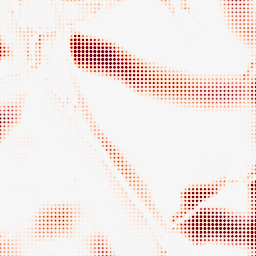
Category: morphological
Decomposition family: rolling_ball
Decomposition parameters: radius: 25
Upsampling method: sinc_hamming
Upsampling parameters: scale: 8
kernel_size: 4
Upsampling scale: 8